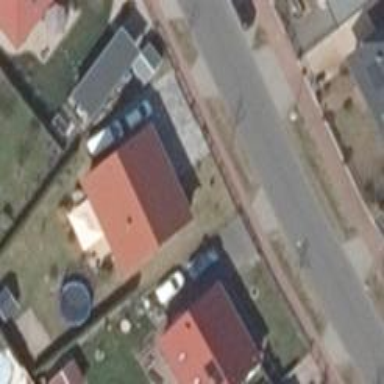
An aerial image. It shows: Sidewalk along the footway.